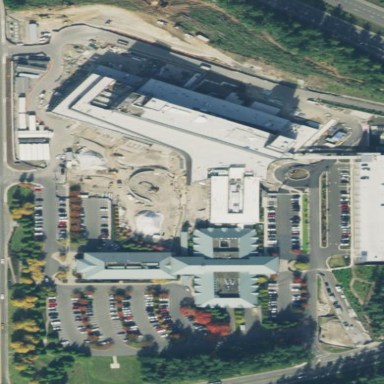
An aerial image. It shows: Healthcare facility identified as hospital.